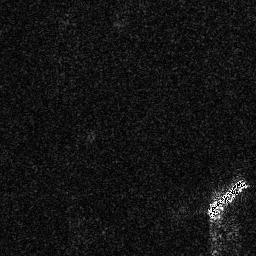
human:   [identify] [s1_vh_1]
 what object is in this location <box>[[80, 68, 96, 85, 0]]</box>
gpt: <ref>1 large ship at the bottom right</ref>